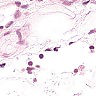
Metastatic tissue present: no